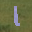
Label: 1